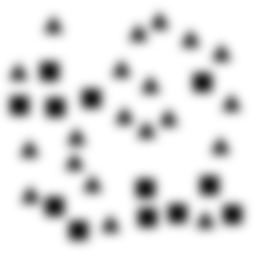
Squares: 12
Triangles: 20
Stars: 0
Total shapes: 32